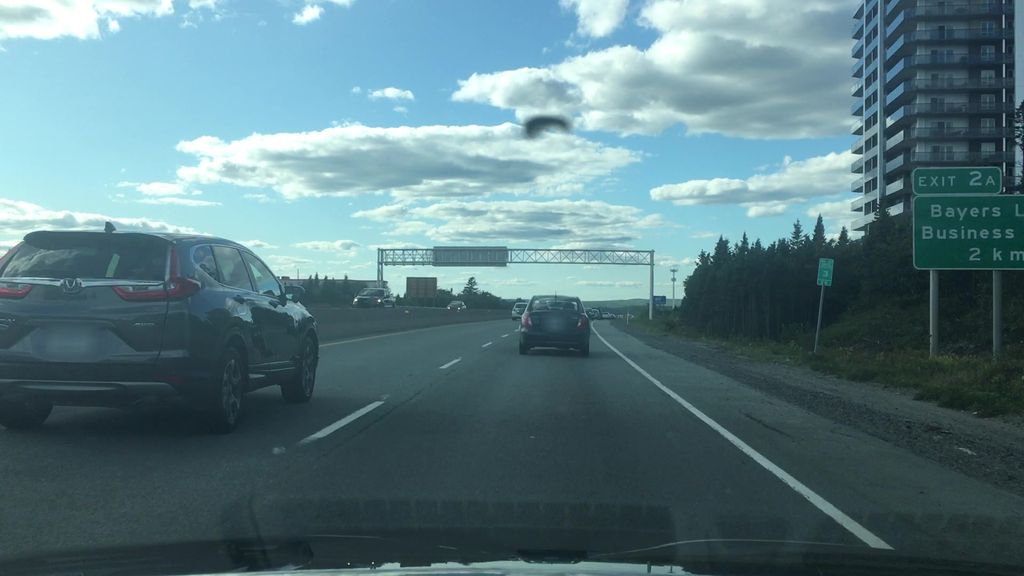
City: halifax